Question: I have a column which has numbers(including negative values),alphabets,alphanumeric and single character symbol(like -,&,@).
How to get rid of alphabets,alphanumeric and symbols and get the sum of the column.
I have to use the condition only in select statement not in where condition. Because it should not affect other column results.
This is what I've tried:
'''
SELECT COUNT(*), CASE
WHEN REGEXP_LIKE(REMD_PART_CSN, '^-?[0-9]\d*(\.\d+)?$') THEN SUM(REMD_PART_CSN)
ELSE NULL
END
FROM <TABLE>
'''

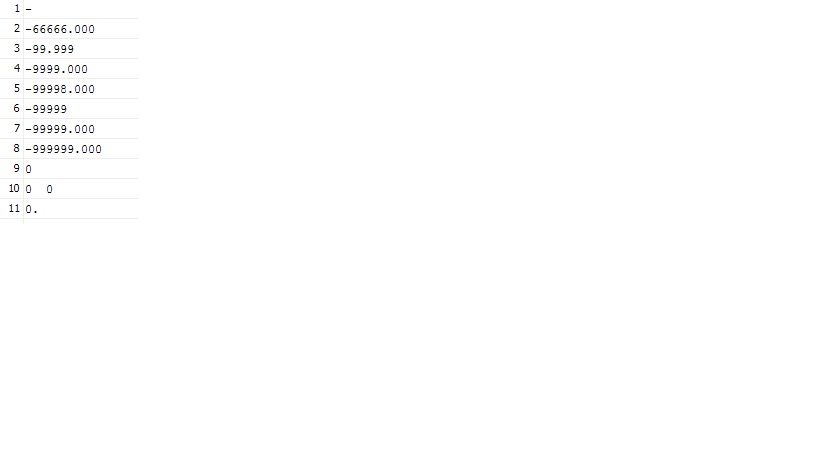
Answer: How about this?
'''
SELECT
COUNT(*),
SUM(
CASE
WHEN REGEXP_LIKE(REMD_PART_CSN, '^-?\d+(\.\d+)?$')
THEN CAST(REMD_PART_CSN AS NUMBER)
ELSE 0
END
)
FROM yourtable
'''
I.e. for every row, if 'REMD_PART_CSN' looks like a number, then convert it to a number, else use '0' instead. At the end, return the sum of all those values.